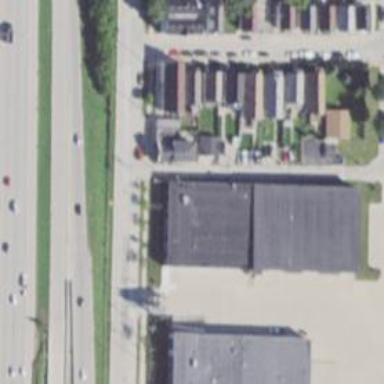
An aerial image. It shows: Alley classified as service road.